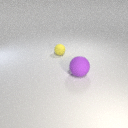
large purple rubber sphere in front of small yellow rubber sphere